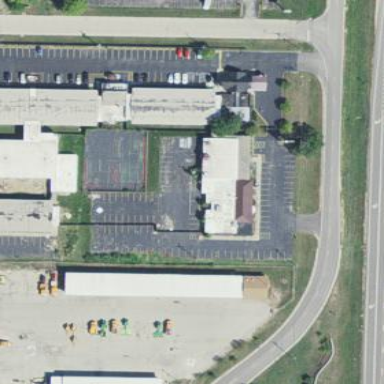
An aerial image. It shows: Commercial building.